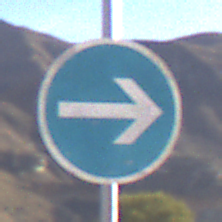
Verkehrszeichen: VorgeschriebeneFahrtrichtungHierRechts
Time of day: MorningAfternoon
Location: Outdoor (Nature)
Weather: PartlyCloudy
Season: NotSpecified
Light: Natural